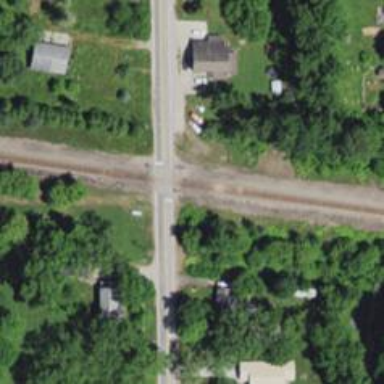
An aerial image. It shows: Level crossing along the railway.